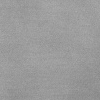
Atmospheric dust classification: dusty